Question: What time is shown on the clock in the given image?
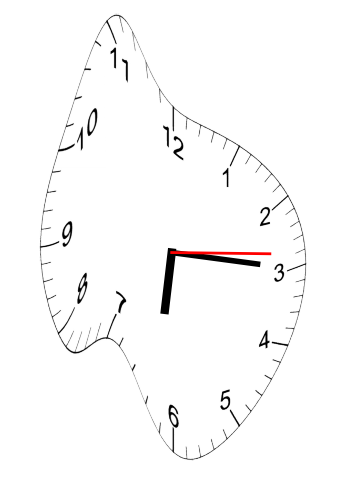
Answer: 06:15:14